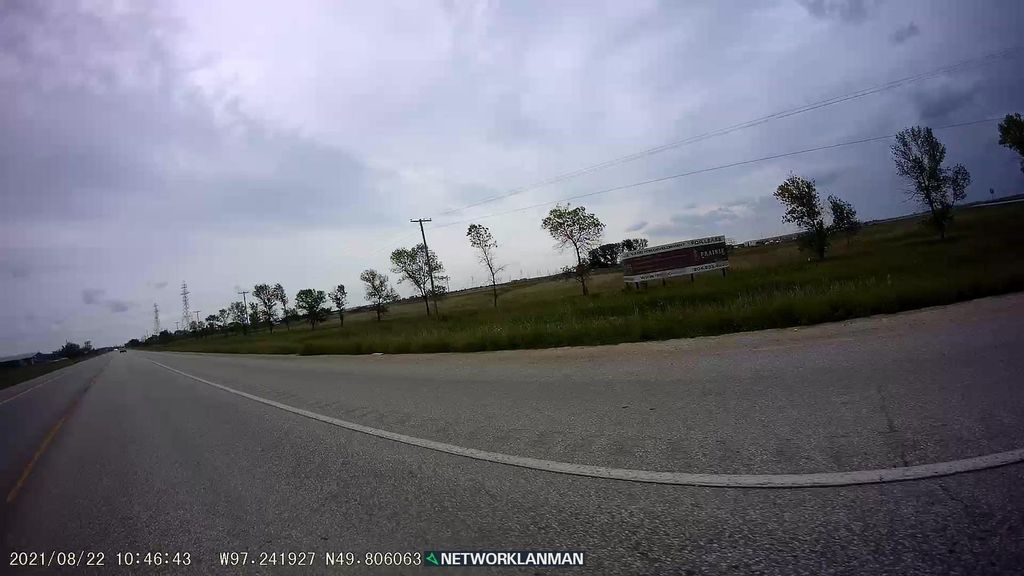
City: winnipeg